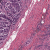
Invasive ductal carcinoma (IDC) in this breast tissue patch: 1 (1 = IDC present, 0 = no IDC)